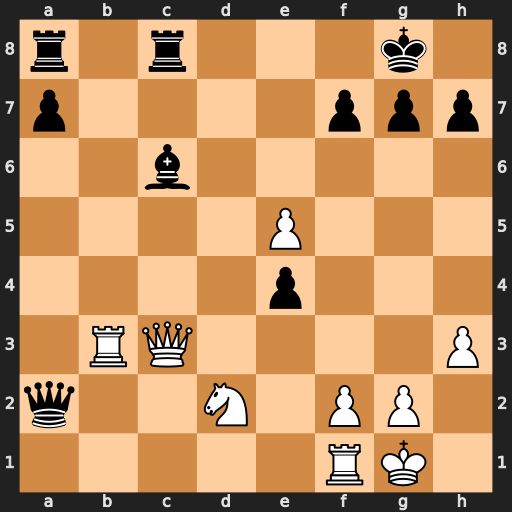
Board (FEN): r1r3k1/p4ppp/2b5/4P3/4p3/1RQ4P/q2N1PP1/5RK1
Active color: w
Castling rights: -
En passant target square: -
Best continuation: Ra1 Bd5 Qxc8+ Rxc8 Rxa2